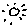
Label: sun